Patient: sex F, age 56
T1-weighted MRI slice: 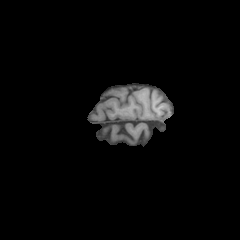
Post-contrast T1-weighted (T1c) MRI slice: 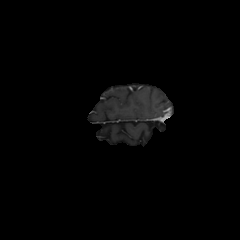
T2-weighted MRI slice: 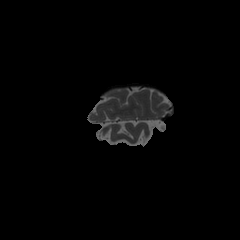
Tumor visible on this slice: no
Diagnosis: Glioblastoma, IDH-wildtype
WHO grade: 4